Aerial crown-view tile of a tropical tree (Barro Colorado Island, Panama), acquired 20250915:
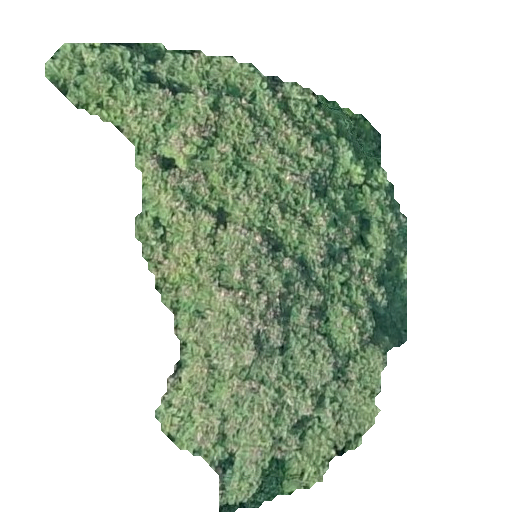
Species: Jacaranda copaia
GBIF accepted scientific name: Jacaranda copaia
Crown area: 143.252 m²